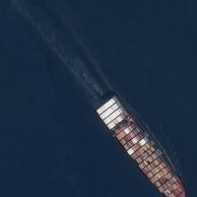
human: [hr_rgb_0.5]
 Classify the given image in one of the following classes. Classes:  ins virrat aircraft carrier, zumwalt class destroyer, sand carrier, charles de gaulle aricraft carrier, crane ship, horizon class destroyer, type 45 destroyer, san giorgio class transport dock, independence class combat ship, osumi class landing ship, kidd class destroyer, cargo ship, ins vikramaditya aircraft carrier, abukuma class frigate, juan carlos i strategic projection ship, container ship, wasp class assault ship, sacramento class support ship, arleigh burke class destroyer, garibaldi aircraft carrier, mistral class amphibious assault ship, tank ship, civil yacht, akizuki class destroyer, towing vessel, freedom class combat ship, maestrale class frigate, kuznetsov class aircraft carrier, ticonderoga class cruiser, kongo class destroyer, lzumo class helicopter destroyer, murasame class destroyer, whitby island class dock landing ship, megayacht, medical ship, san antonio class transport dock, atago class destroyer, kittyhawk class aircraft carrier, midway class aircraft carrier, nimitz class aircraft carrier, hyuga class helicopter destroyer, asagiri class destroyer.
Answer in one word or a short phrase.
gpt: Container ship